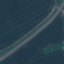
Land use / land cover: Highway